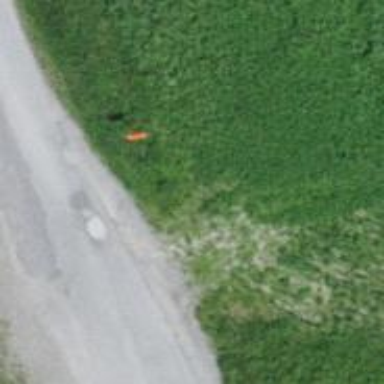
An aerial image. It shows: Pole supporting roof covering pipeline marker.